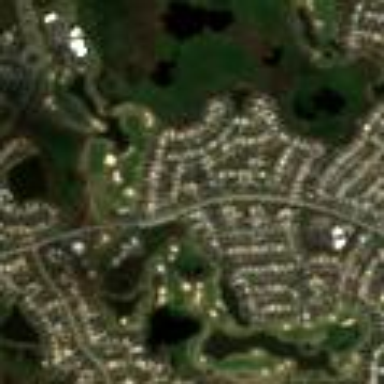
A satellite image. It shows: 27-hole golf course nestled within leisure land.